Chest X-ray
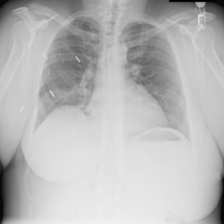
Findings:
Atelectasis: negative
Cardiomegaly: negative
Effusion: negative
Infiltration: negative
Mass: negative
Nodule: negative
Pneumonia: negative
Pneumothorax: negative
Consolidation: negative
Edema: negative
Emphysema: negative
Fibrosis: negative
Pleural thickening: negative
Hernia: negative